Question: A question about 'didReceiveMemoryWarning' / 'viewDidUnload'.
If my app has many view controllers, one of them is shown, and the others back (because of I use a navigation controller or tab bar controller, it does not matter), which view controllers will receive 'didReceiveMemoryWarning' / 'viewDidUnload', all of them, only hidden, or only shown?
Is it possible that shown VC receives 'didReceiveMemoryWarning' but not 'viewDidUnload' (because as is shown, it doesn't make any sense).
By the way, I have these questions after seeing this diagram:

Thanks a lot for help.
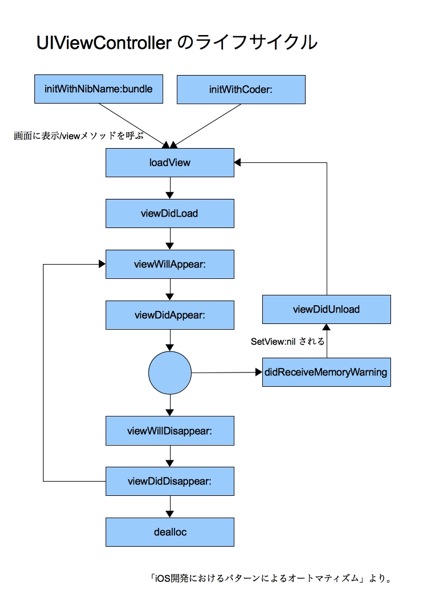
Answer: First, there are two methods didReceiveMemwarnings:
'''
- (void)applicationDidReceiveMemoryWarning:(UIApplication *)application
'''
is called when the application receives a memory warning from the system.
and UIViewController's
'''
- (void)didReceiveMemoryWarning
'''
Sent to the view controller when the application receives a memory warning.
Second, firstly is called the code in these methods(well, of course), then in those controllers which don't have superviews(i.e those which are not displayed at the moment) the view is deleted and viewDidUnload is sent